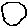
Label: circle